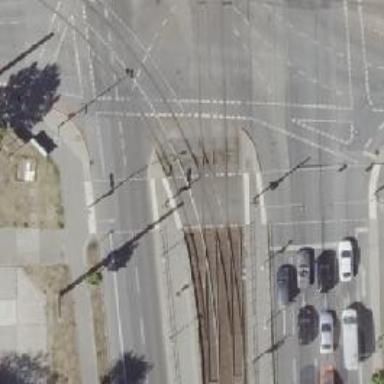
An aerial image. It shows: Railway crossing.